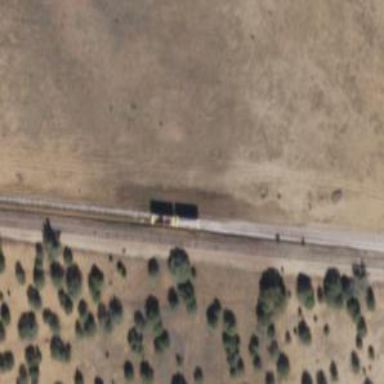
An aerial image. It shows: Preserved railway bridge.